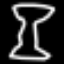
Label: hourglass